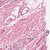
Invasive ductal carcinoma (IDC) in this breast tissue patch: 0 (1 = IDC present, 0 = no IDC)